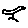
Label: bird